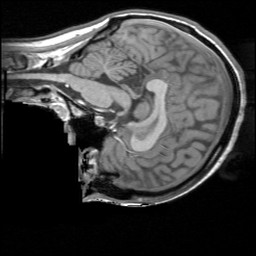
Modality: T1w
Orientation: sagittal